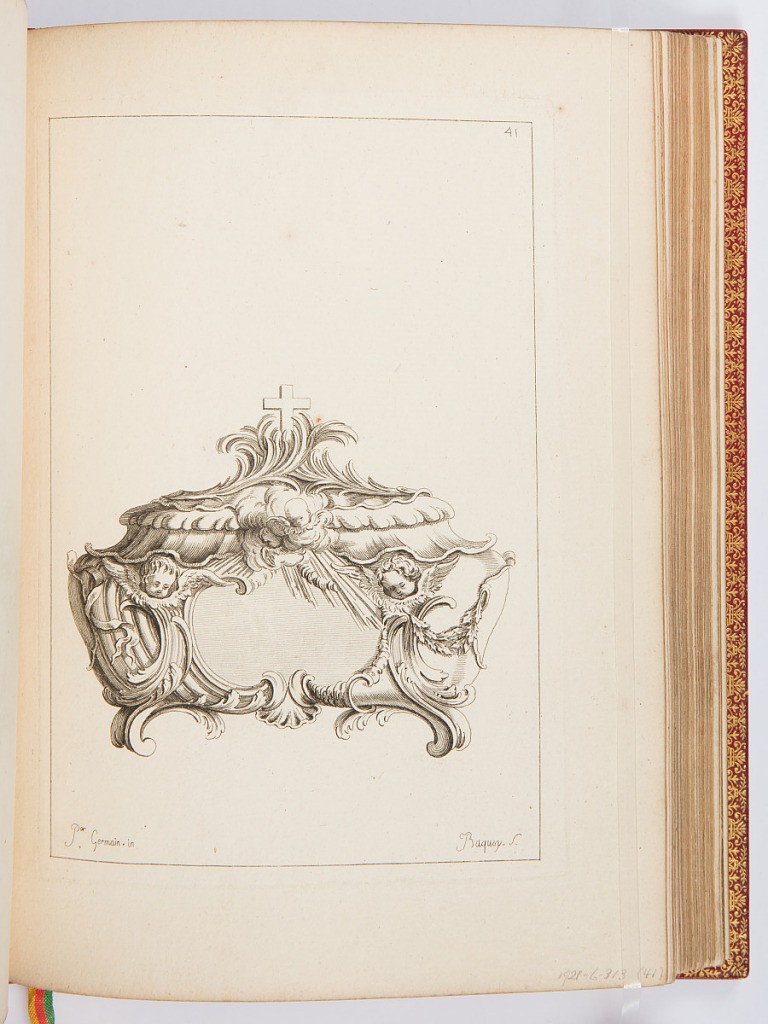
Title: Chasse
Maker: Pierre Germain, French, 1703 - 1783
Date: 1748
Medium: Etching on laid paper
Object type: Print
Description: Design for a casket elevated on scroll feet decorated with ornament motifs including cross, rinceaux, winged cherub heads, ribbons, scalloping, and shells. The plate is signed and numbered.